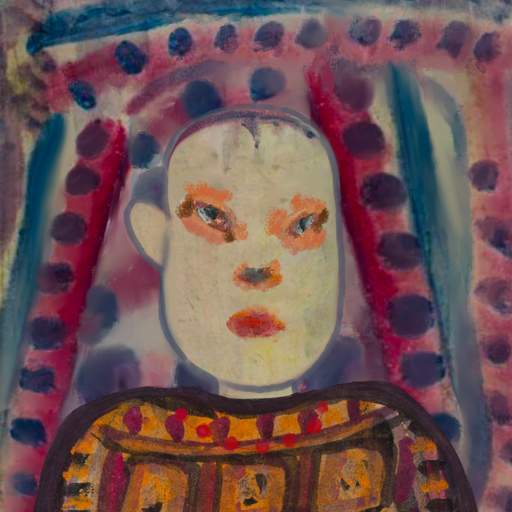
Background: HillGirl, Head And Neck Front: Hill_Girl, Face Front: Boggyland, Bust: Doll, Hair Front: Blank, Head Accessory: Blank, Second Necklace: Blank, Necklace: Irani_3, Baby: Blank